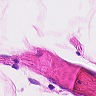
Metastatic tissue present: no